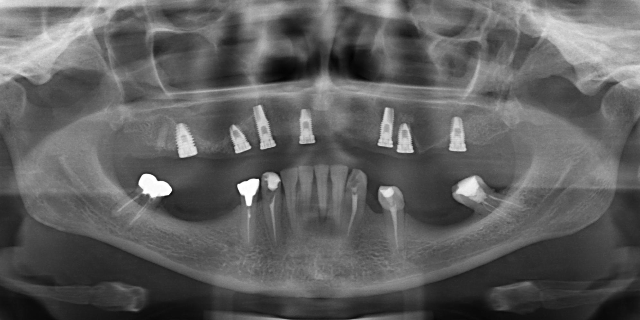
adult